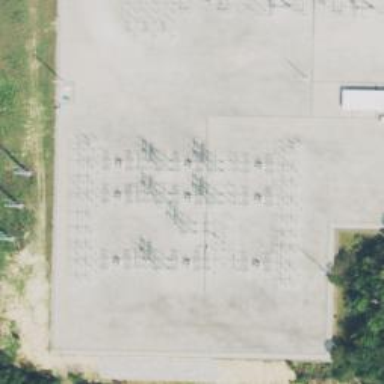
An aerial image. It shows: Switch for power supply.